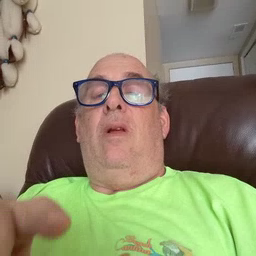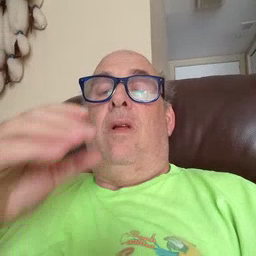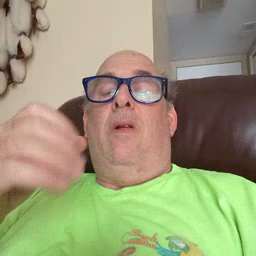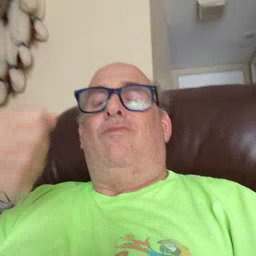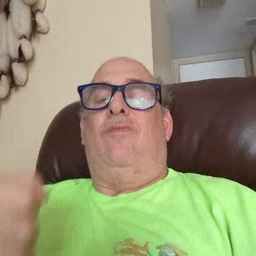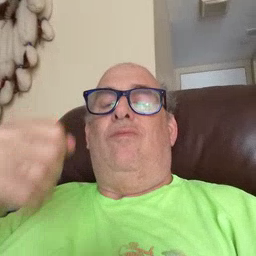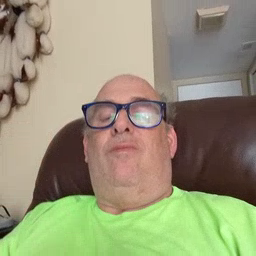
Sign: car